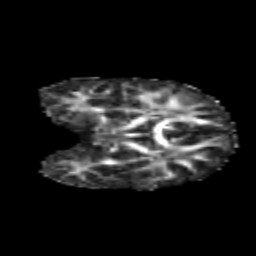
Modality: FA
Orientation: coronal
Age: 7
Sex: female
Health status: healthy